Question: I have an existing app that is using a Dashboard style pattern where there's a main menu, and clicking icons on the main menu drive start different activities... In order to navigate to a different function, you need to go back to the Dashboard menu and select another icon.
I want to change my application to a tabbed format similar to the one below with Icons:

What type of View is being used below? Is this a FragmentActivity? Also, what is the best approach to go about conversion? I have a bunch of layouts with listviews in linear/relative layouts... Will I be able to reuse any existing code? I want also to be able to use the solution with Android 2.1 and up if possible.
Thanks!
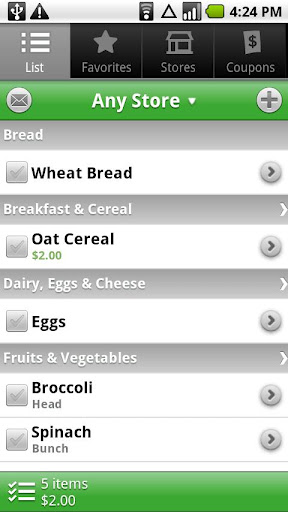
Answer: In the image you provided, it looks to be a TabHost that is used (which can be within a normal Activity or a Fragment Activity) and will be available for Android 2.1 and beyond when using the Android Support library. Based upon your description, you most likely have an Activity per each of your items that you will probably want to convert into a different Fragment. This may take a little time, but a Fragment is very similar to a normal activity in many ways, so once you start getting used to it, converting over the old Activities should be a breeze.
If you plan on using these tabs and you follow the Android design UI guidelines, you may want to use the TabHost in conjunction with a ViewPager. There is a great tutorial for this online that also allows for backward compatibility (down to at least 2.1) found here: <URL>
Support library for fragments/viewpager: <URL>
More info about a TabHost and using Tabs with fragments can be found here:
<URL>
<URL>